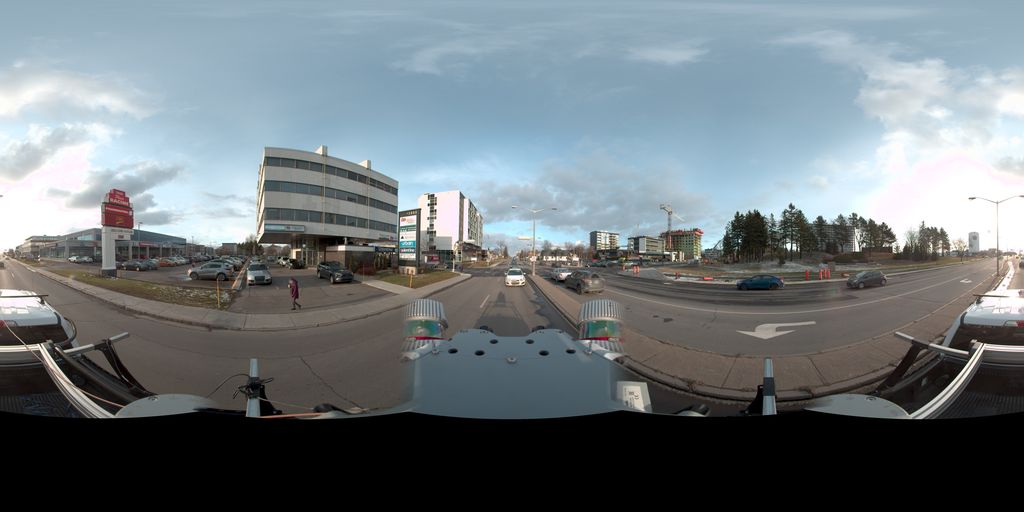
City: quebec_city